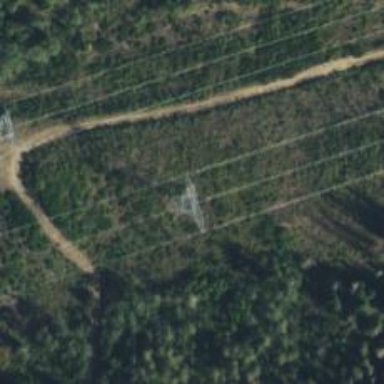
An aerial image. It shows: Power tower.